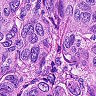
Metastatic tissue present: yes